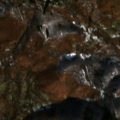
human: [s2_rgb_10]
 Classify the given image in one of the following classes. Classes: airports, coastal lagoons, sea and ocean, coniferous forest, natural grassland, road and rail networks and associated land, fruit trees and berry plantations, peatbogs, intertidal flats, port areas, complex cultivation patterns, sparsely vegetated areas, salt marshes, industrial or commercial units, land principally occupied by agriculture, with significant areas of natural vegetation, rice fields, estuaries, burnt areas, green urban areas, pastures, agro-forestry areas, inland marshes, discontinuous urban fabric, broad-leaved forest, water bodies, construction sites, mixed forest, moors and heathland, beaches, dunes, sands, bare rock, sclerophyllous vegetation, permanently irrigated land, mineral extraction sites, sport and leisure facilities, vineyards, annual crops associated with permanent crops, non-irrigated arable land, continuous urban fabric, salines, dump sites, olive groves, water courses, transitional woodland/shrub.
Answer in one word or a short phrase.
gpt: broad-leaved forest, transitional woodland/shrub